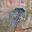
Label: 9